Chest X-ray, PA view. Patient: 32 years old, sex F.
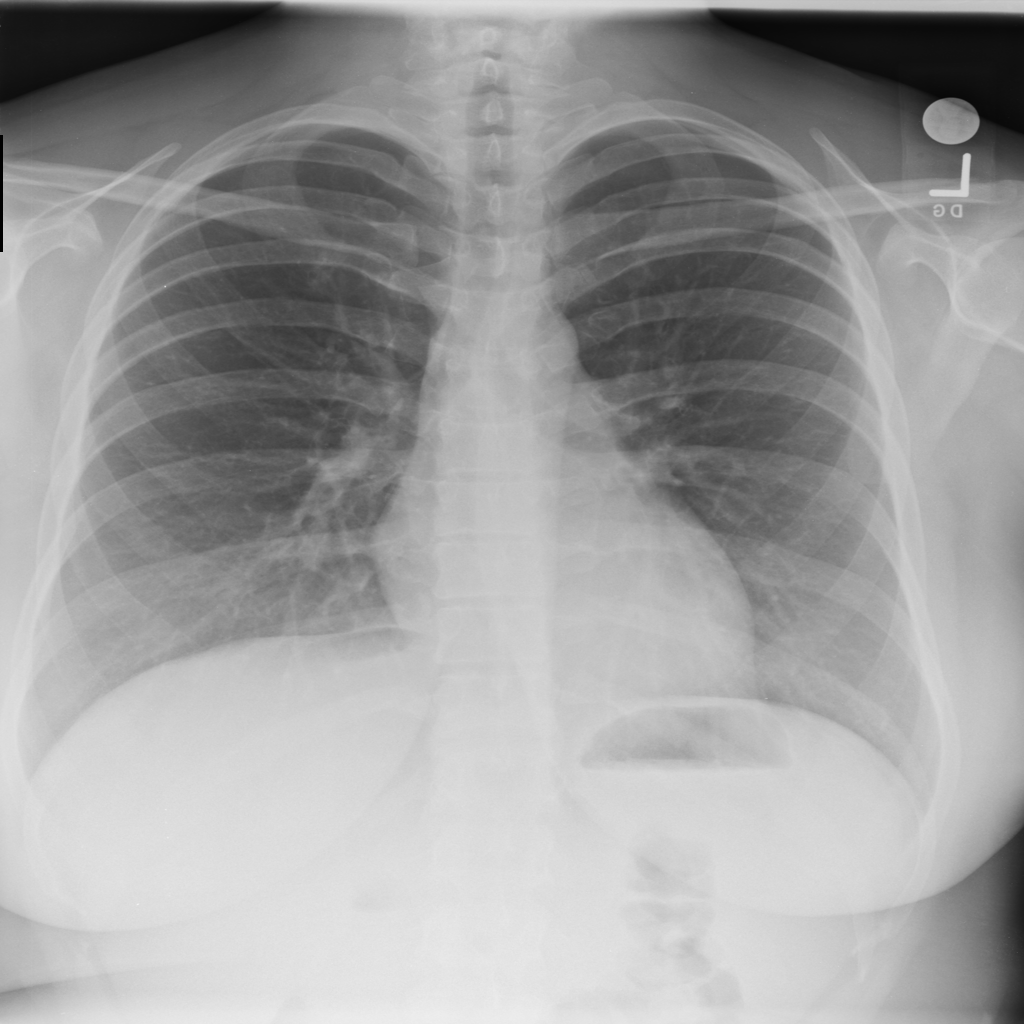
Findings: No Finding